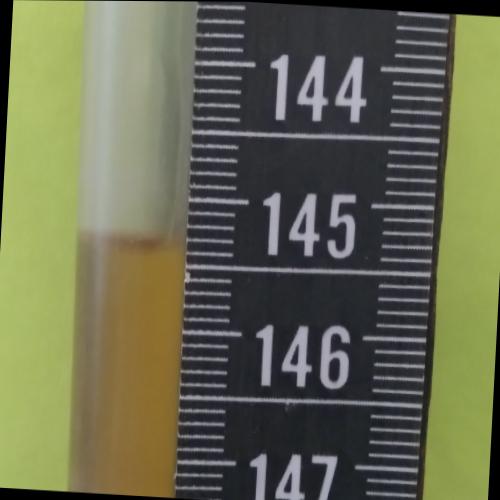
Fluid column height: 145.3 cm